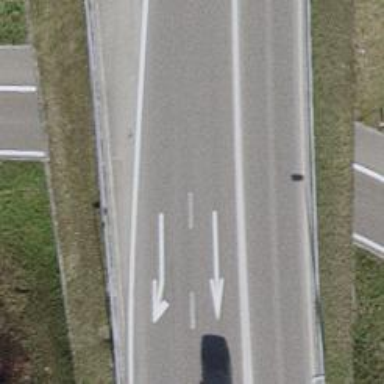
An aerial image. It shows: Motorway junction.